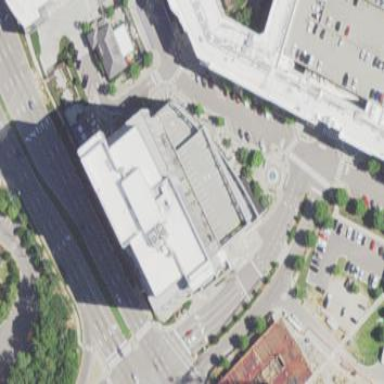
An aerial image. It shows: Part of building is shown in the image.